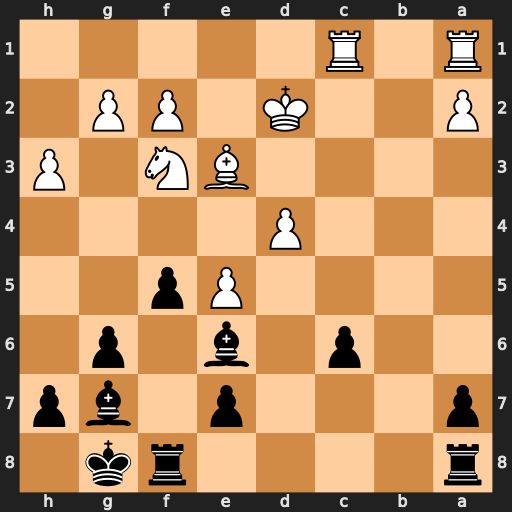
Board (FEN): r4rk1/p3p1bp/2p1b1p1/4Pp2/3P4/4BN1P/P2K1PP1/R1R5
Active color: b
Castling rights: -
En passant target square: -
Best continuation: f4